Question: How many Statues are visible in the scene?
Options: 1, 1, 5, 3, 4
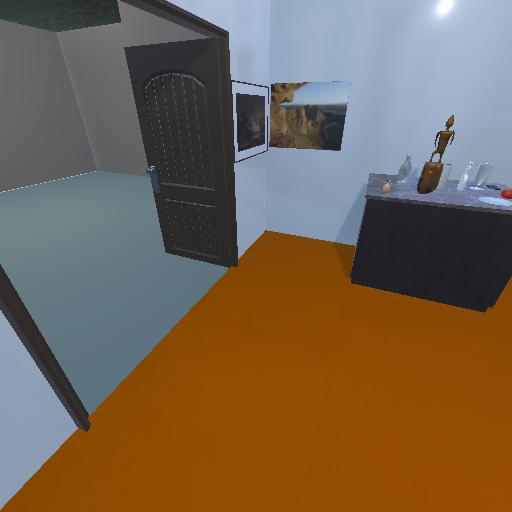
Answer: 1